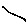
Label: line